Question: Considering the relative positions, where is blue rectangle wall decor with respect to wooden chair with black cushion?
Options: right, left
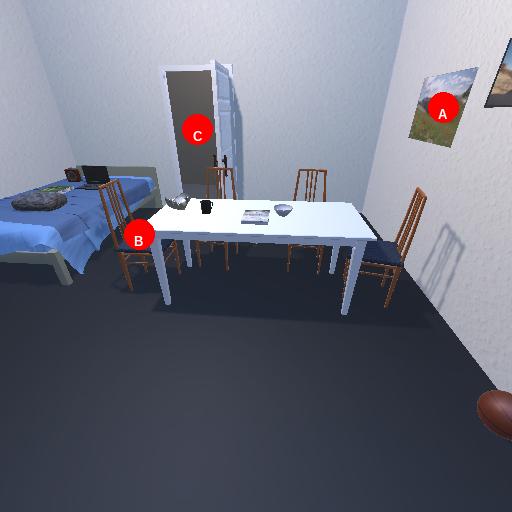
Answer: right